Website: home-depot
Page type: orders-overview
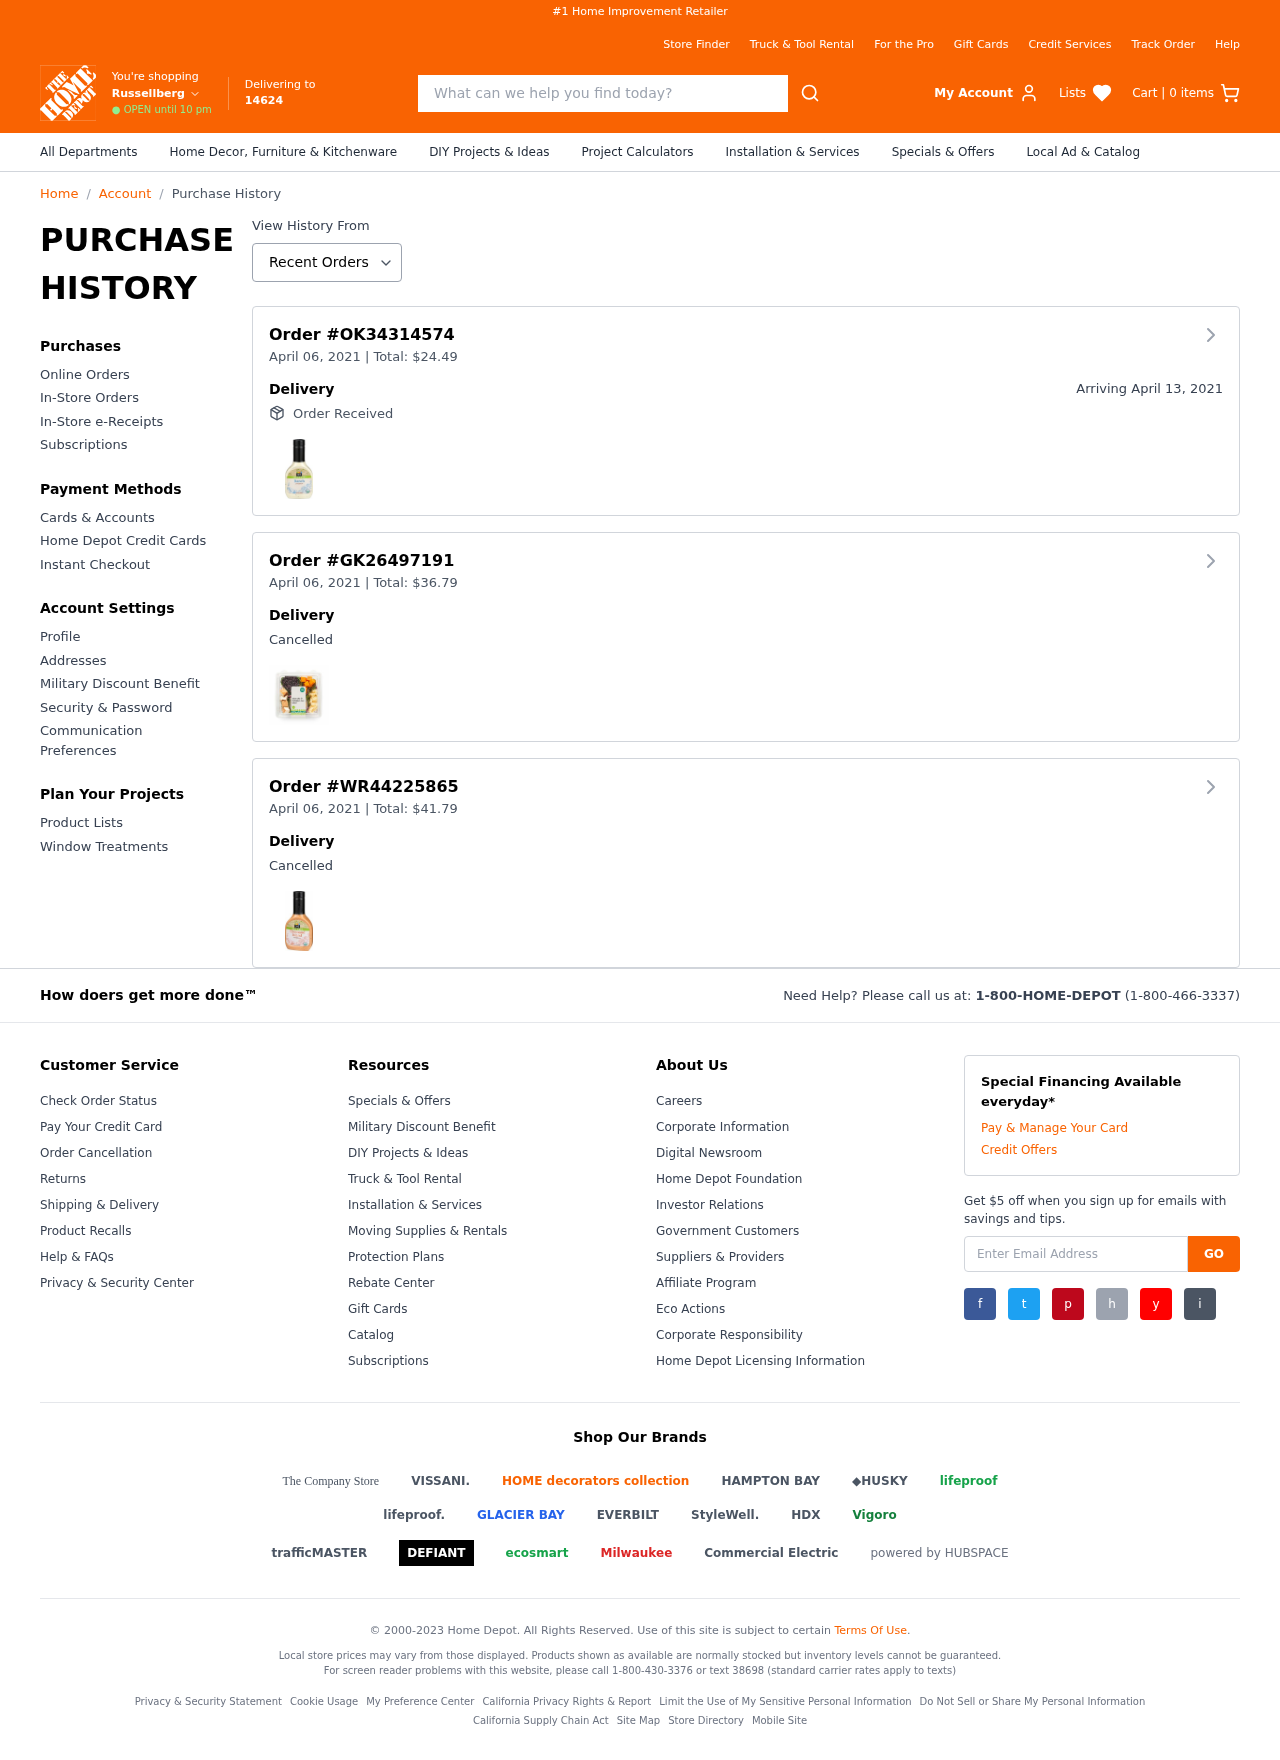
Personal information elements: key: PII_CITY
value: Russellberg
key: PII_POSTCODE
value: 14624
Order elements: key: ORDER_NUM_ITEMS
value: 0
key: ORDER_ID
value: OK34314574
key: ORDER_DATE
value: April 06, 2021
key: ORDER1_TOTAL
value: $24.49
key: ORDER_DELIVERY_DATE
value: April 13, 2021
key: ORDER2_ID
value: GK26497191
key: ORDER2_DATE
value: April 06, 2021
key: ORDER2_TOTAL
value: $36.79
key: ORDER3_ID
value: WR44225865
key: ORDER3_DATE
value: April 06, 2021
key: ORDER3_TOTAL
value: $41.79
Search elements: key: HEADER_SEARCH
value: What can we help you find today?